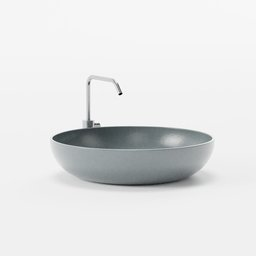
Label: appliances